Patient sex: F
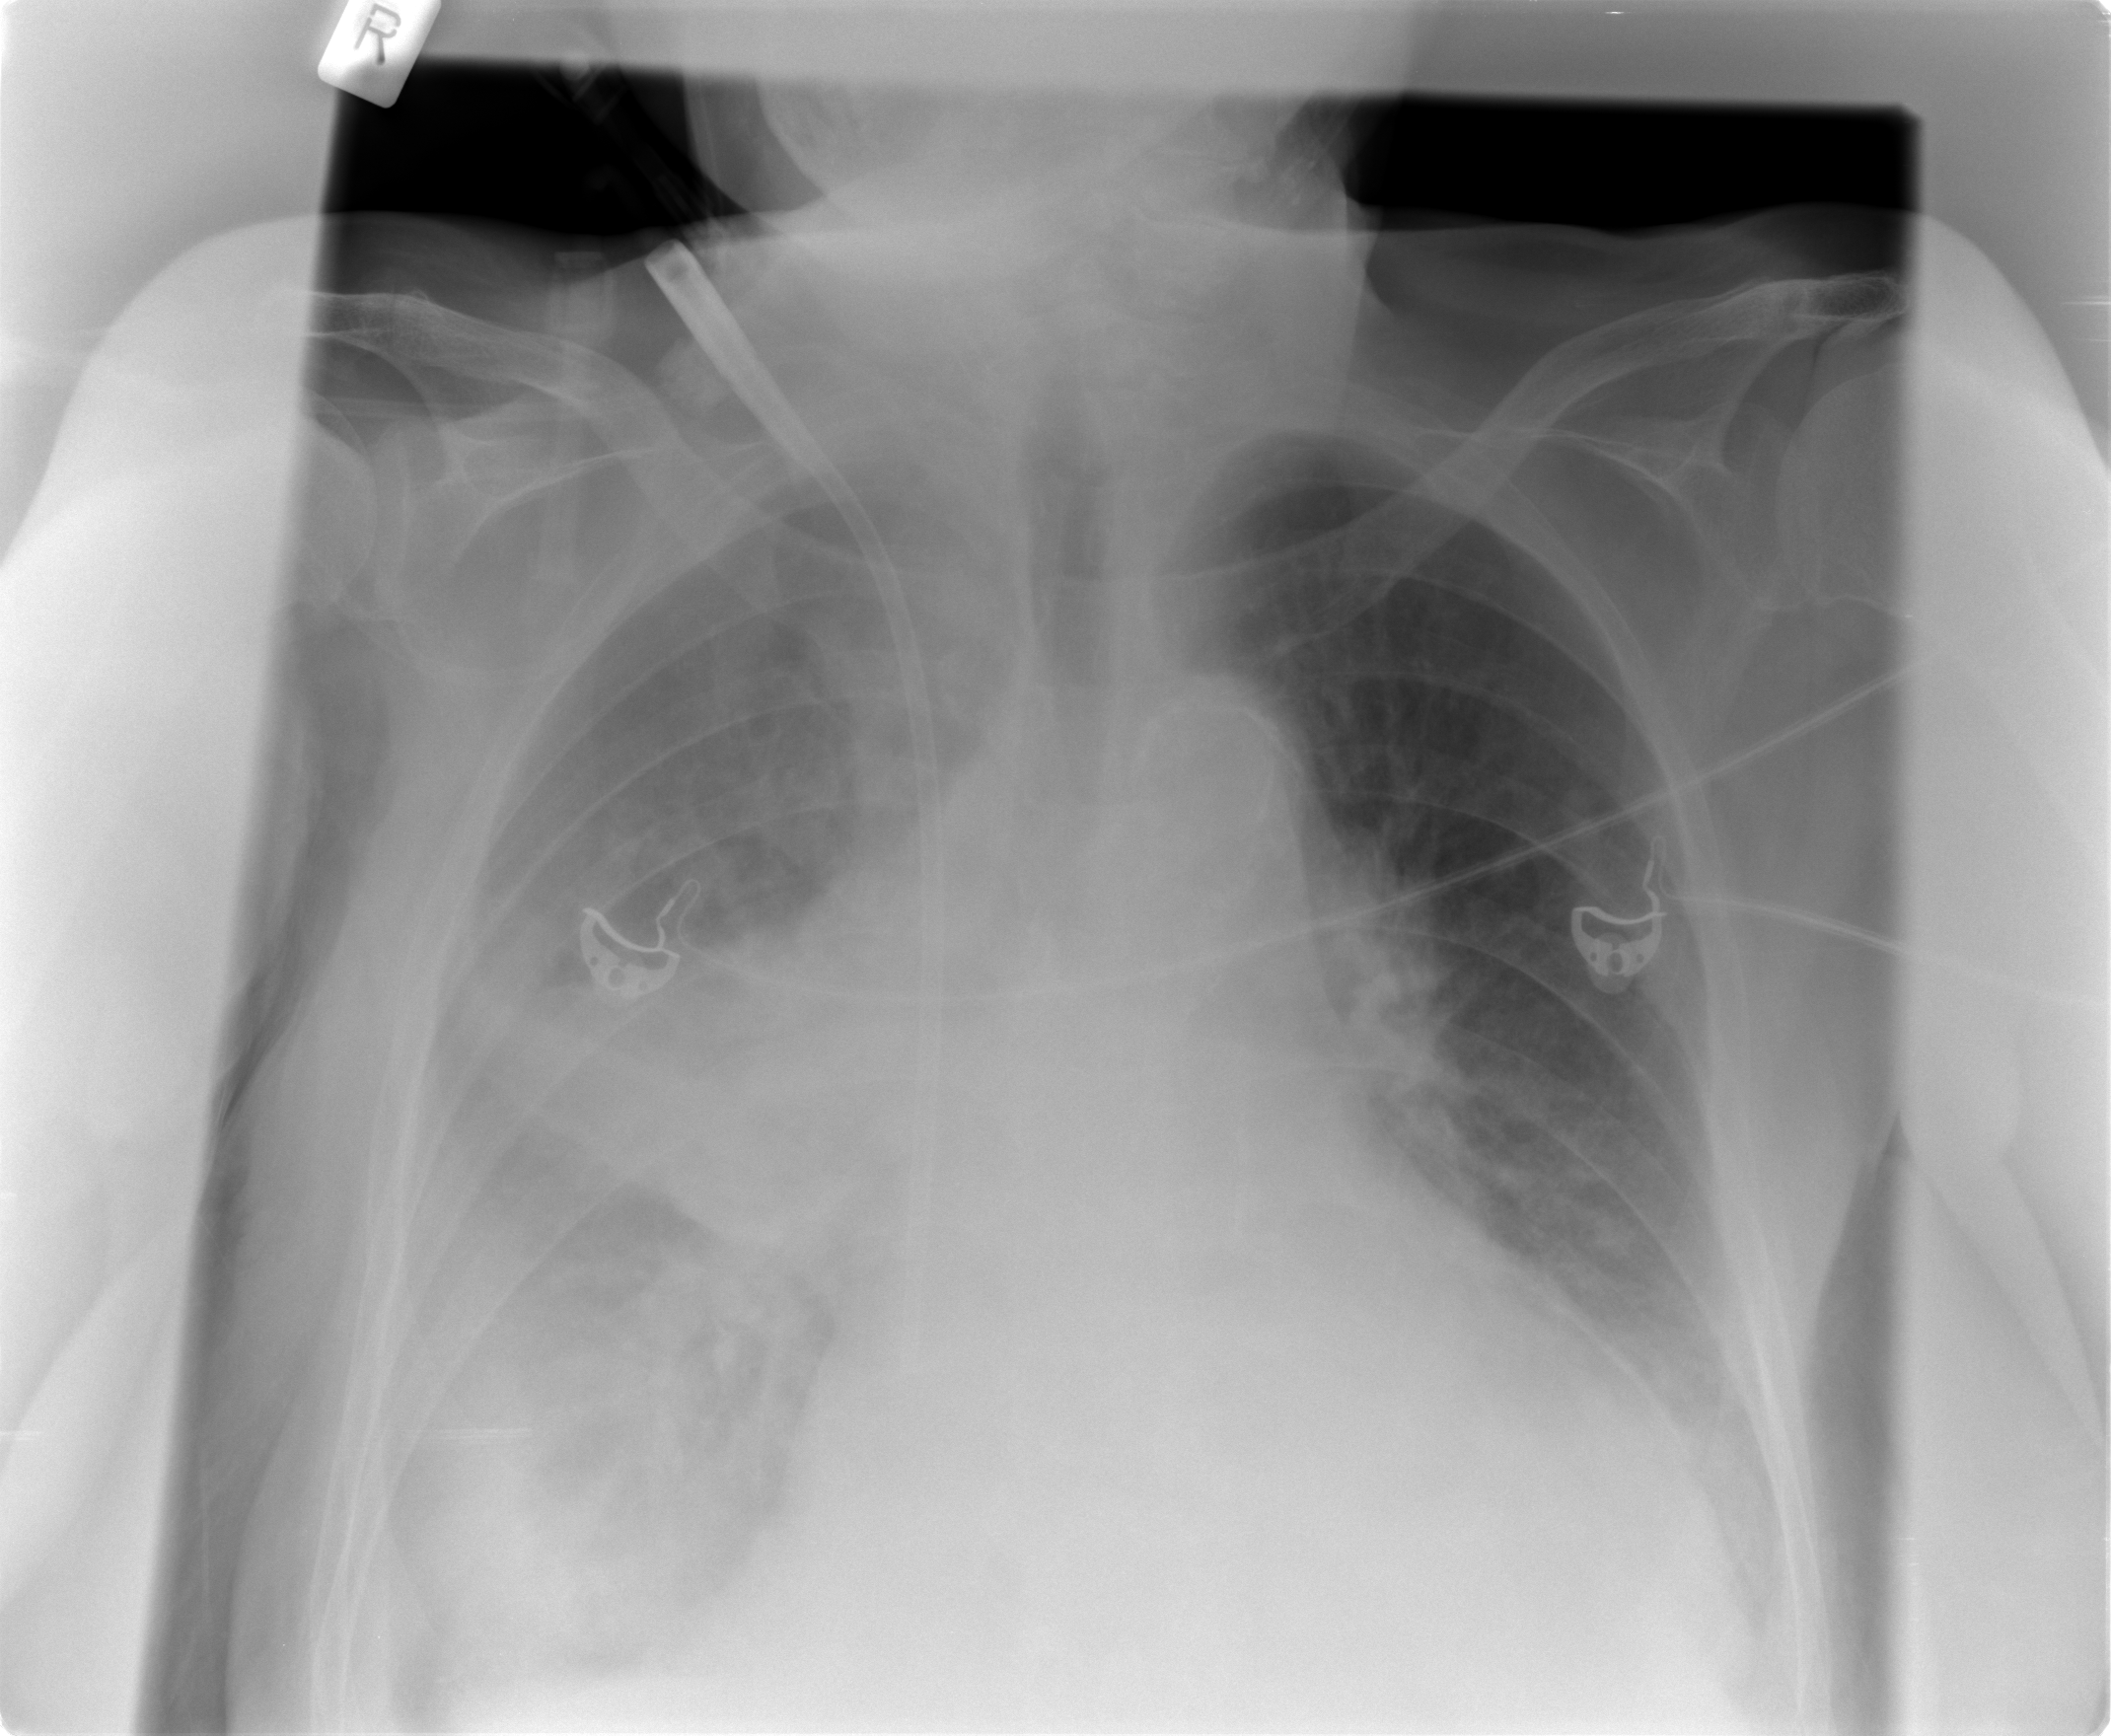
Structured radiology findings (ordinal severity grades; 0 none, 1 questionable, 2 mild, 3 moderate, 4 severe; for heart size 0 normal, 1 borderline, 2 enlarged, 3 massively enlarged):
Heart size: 2
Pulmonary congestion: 2
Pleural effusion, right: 3
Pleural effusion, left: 2
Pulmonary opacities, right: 2
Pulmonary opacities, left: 1
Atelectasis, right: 2
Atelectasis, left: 2